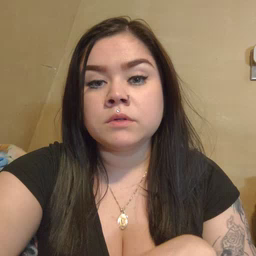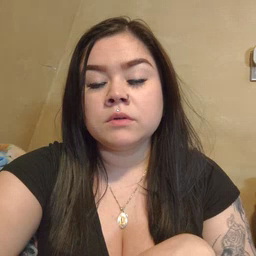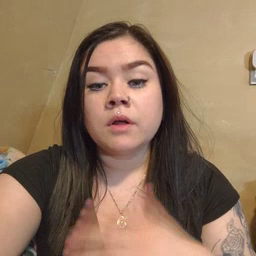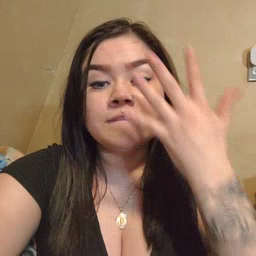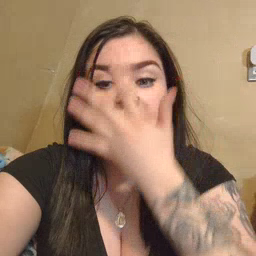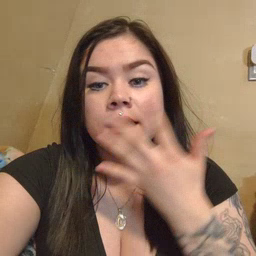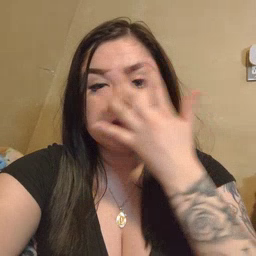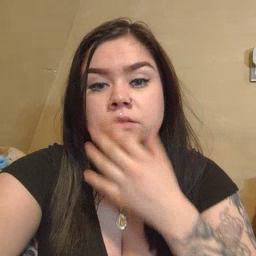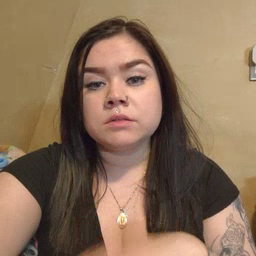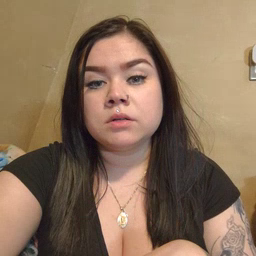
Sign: face